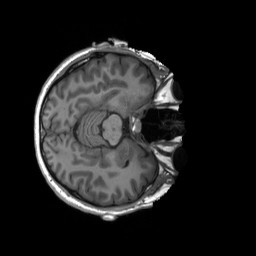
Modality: T1w
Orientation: axial
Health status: healthy
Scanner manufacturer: siemens
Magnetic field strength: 3 T
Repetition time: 2.3 s
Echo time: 0.00207 s